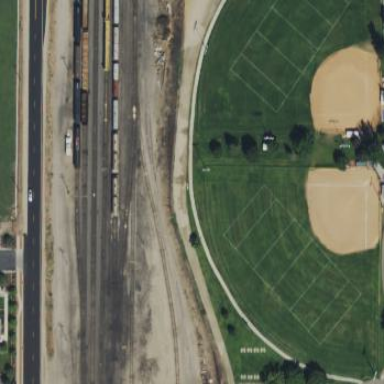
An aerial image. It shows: Baseball pitch for leisure land activities.